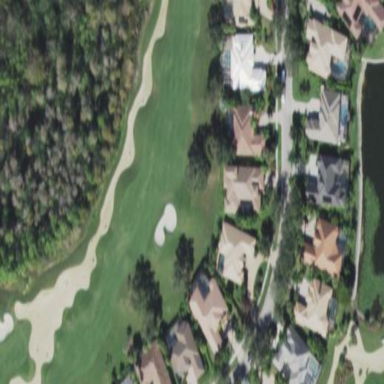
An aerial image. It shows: Grassy area designated as golf fairway.